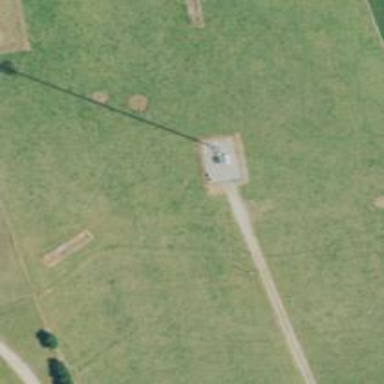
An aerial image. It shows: Communication mast tower.